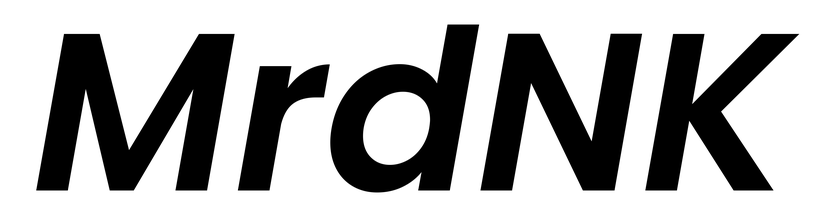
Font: Poppins-SemiBoldItalic